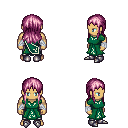
a pixel art fantasy rpg character, male body template, human, tanned skin, sash dress, metal pants, pink unkempt hairstyle, white cloth bandages, metal boots, four views (front, back, left, right), 2x2 character sprite sheet, small pixel art, hard edges, no anti-aliasing